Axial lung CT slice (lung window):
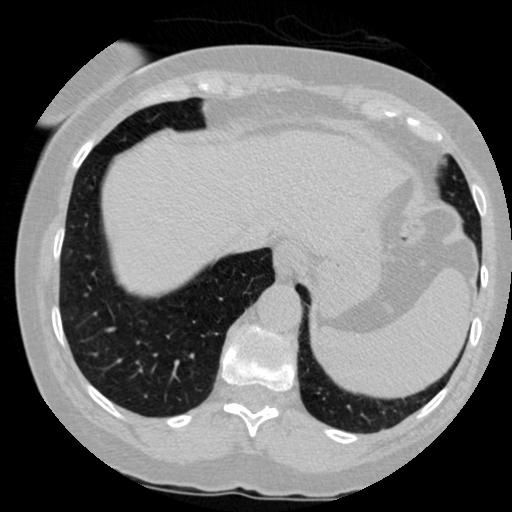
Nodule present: no